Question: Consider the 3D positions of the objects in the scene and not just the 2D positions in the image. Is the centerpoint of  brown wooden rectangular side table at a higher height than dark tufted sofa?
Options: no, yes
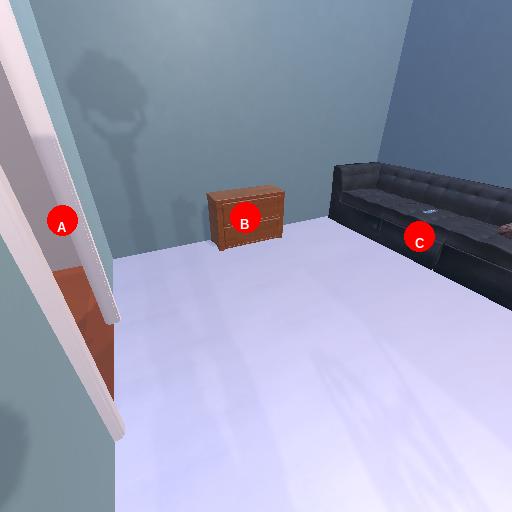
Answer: no